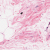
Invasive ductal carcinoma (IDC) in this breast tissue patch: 0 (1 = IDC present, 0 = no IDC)